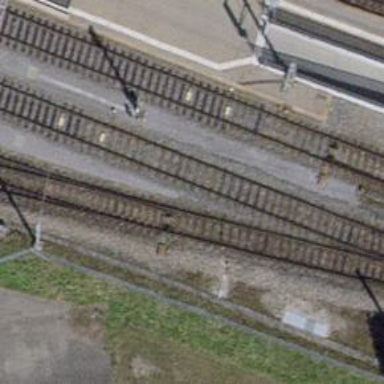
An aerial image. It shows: Railway switch.